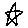
Label: star